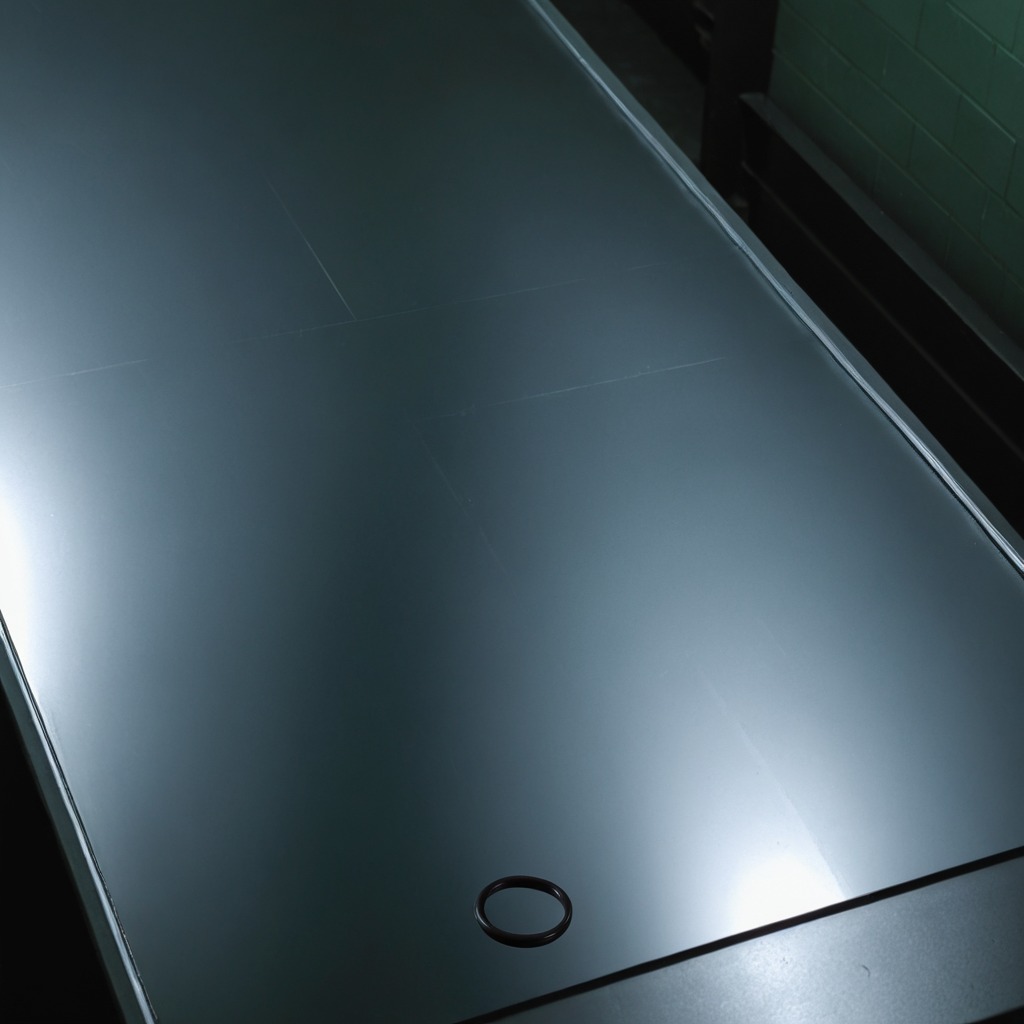
A rubber O-ring is lying on the clean empty table in a railway signal maintenance room.